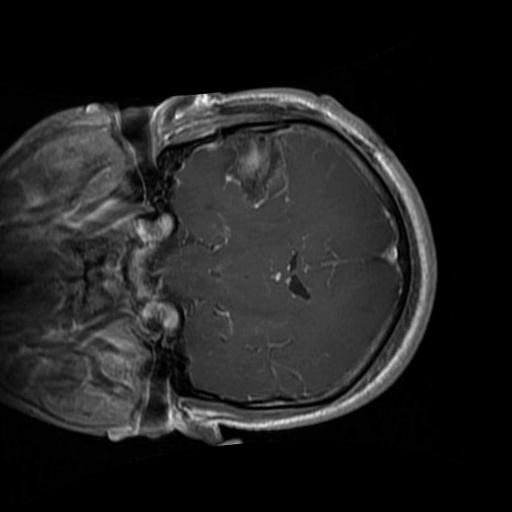
Label: brain_glioma